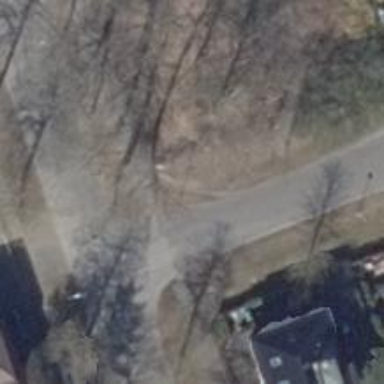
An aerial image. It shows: Residential road.